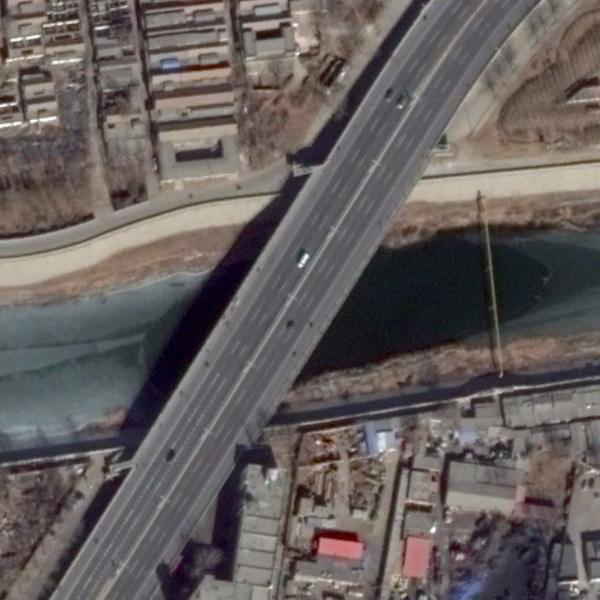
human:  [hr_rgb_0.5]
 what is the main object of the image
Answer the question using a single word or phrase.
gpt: bridge